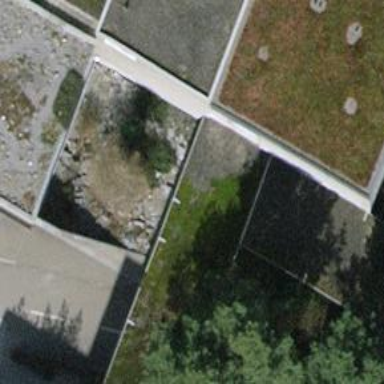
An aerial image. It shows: Footway that passes through building tunnel.